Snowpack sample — Loveland Pass, Silver Plume, Colorado, USA (2/11/26, 12:00 PM MST)
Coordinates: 39.663, -105.886
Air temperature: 35 °F
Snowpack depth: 82 cm
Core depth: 40 cm
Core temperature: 23 °F
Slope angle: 13°, slope face: 12°
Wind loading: high
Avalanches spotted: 1
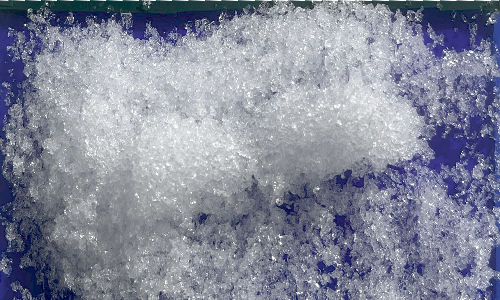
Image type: core
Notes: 1 small avalanche spotted on the north side of the bowl, lots of wind loading